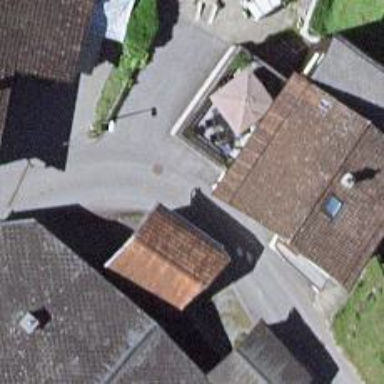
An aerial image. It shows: Asphalt road in residential area.